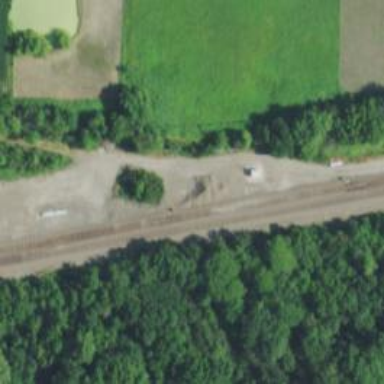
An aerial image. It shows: Abandoned railway.